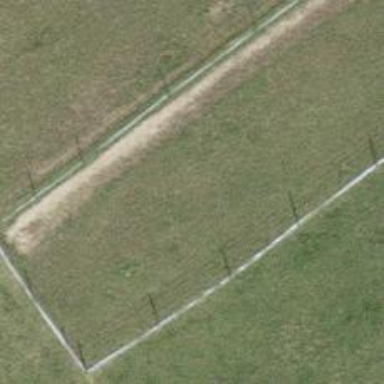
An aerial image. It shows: Fence.